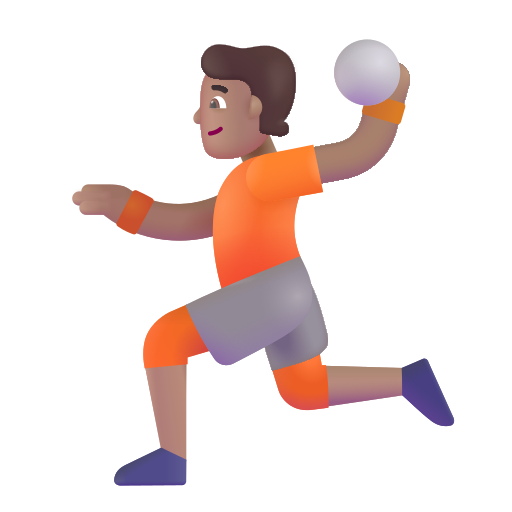
person playing handball color